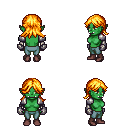
a pixel art fantasy rpg character, female body template, orc, green skin, steel arm armor, teal pants, light blonde loose hair, metal gloves, maroon shoes, four views (front, back, left, right), 2x2 character sprite sheet, small pixel art, hard edges, no anti-aliasing